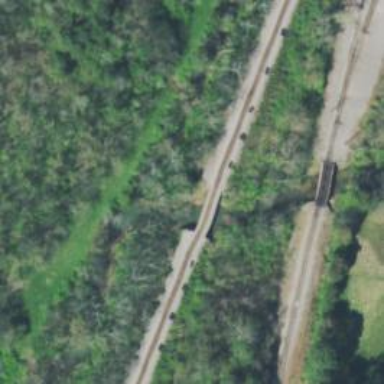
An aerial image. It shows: Rail with milepost labeled as 00C.